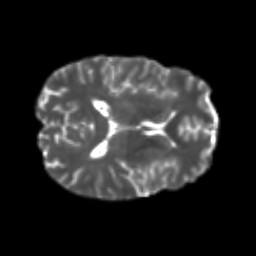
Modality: T2w
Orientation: axial
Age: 23
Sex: male
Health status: healthy
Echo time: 0.074 s